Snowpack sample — Loveland Pass, Silver Plume, Colorado, USA (2/11/26, 12:00 PM MST)
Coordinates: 39.663, -105.886
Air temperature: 35 °F
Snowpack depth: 82 cm
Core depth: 30 cm
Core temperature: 28.4 °F
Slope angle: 13°, slope face: 12°
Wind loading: high
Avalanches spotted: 1
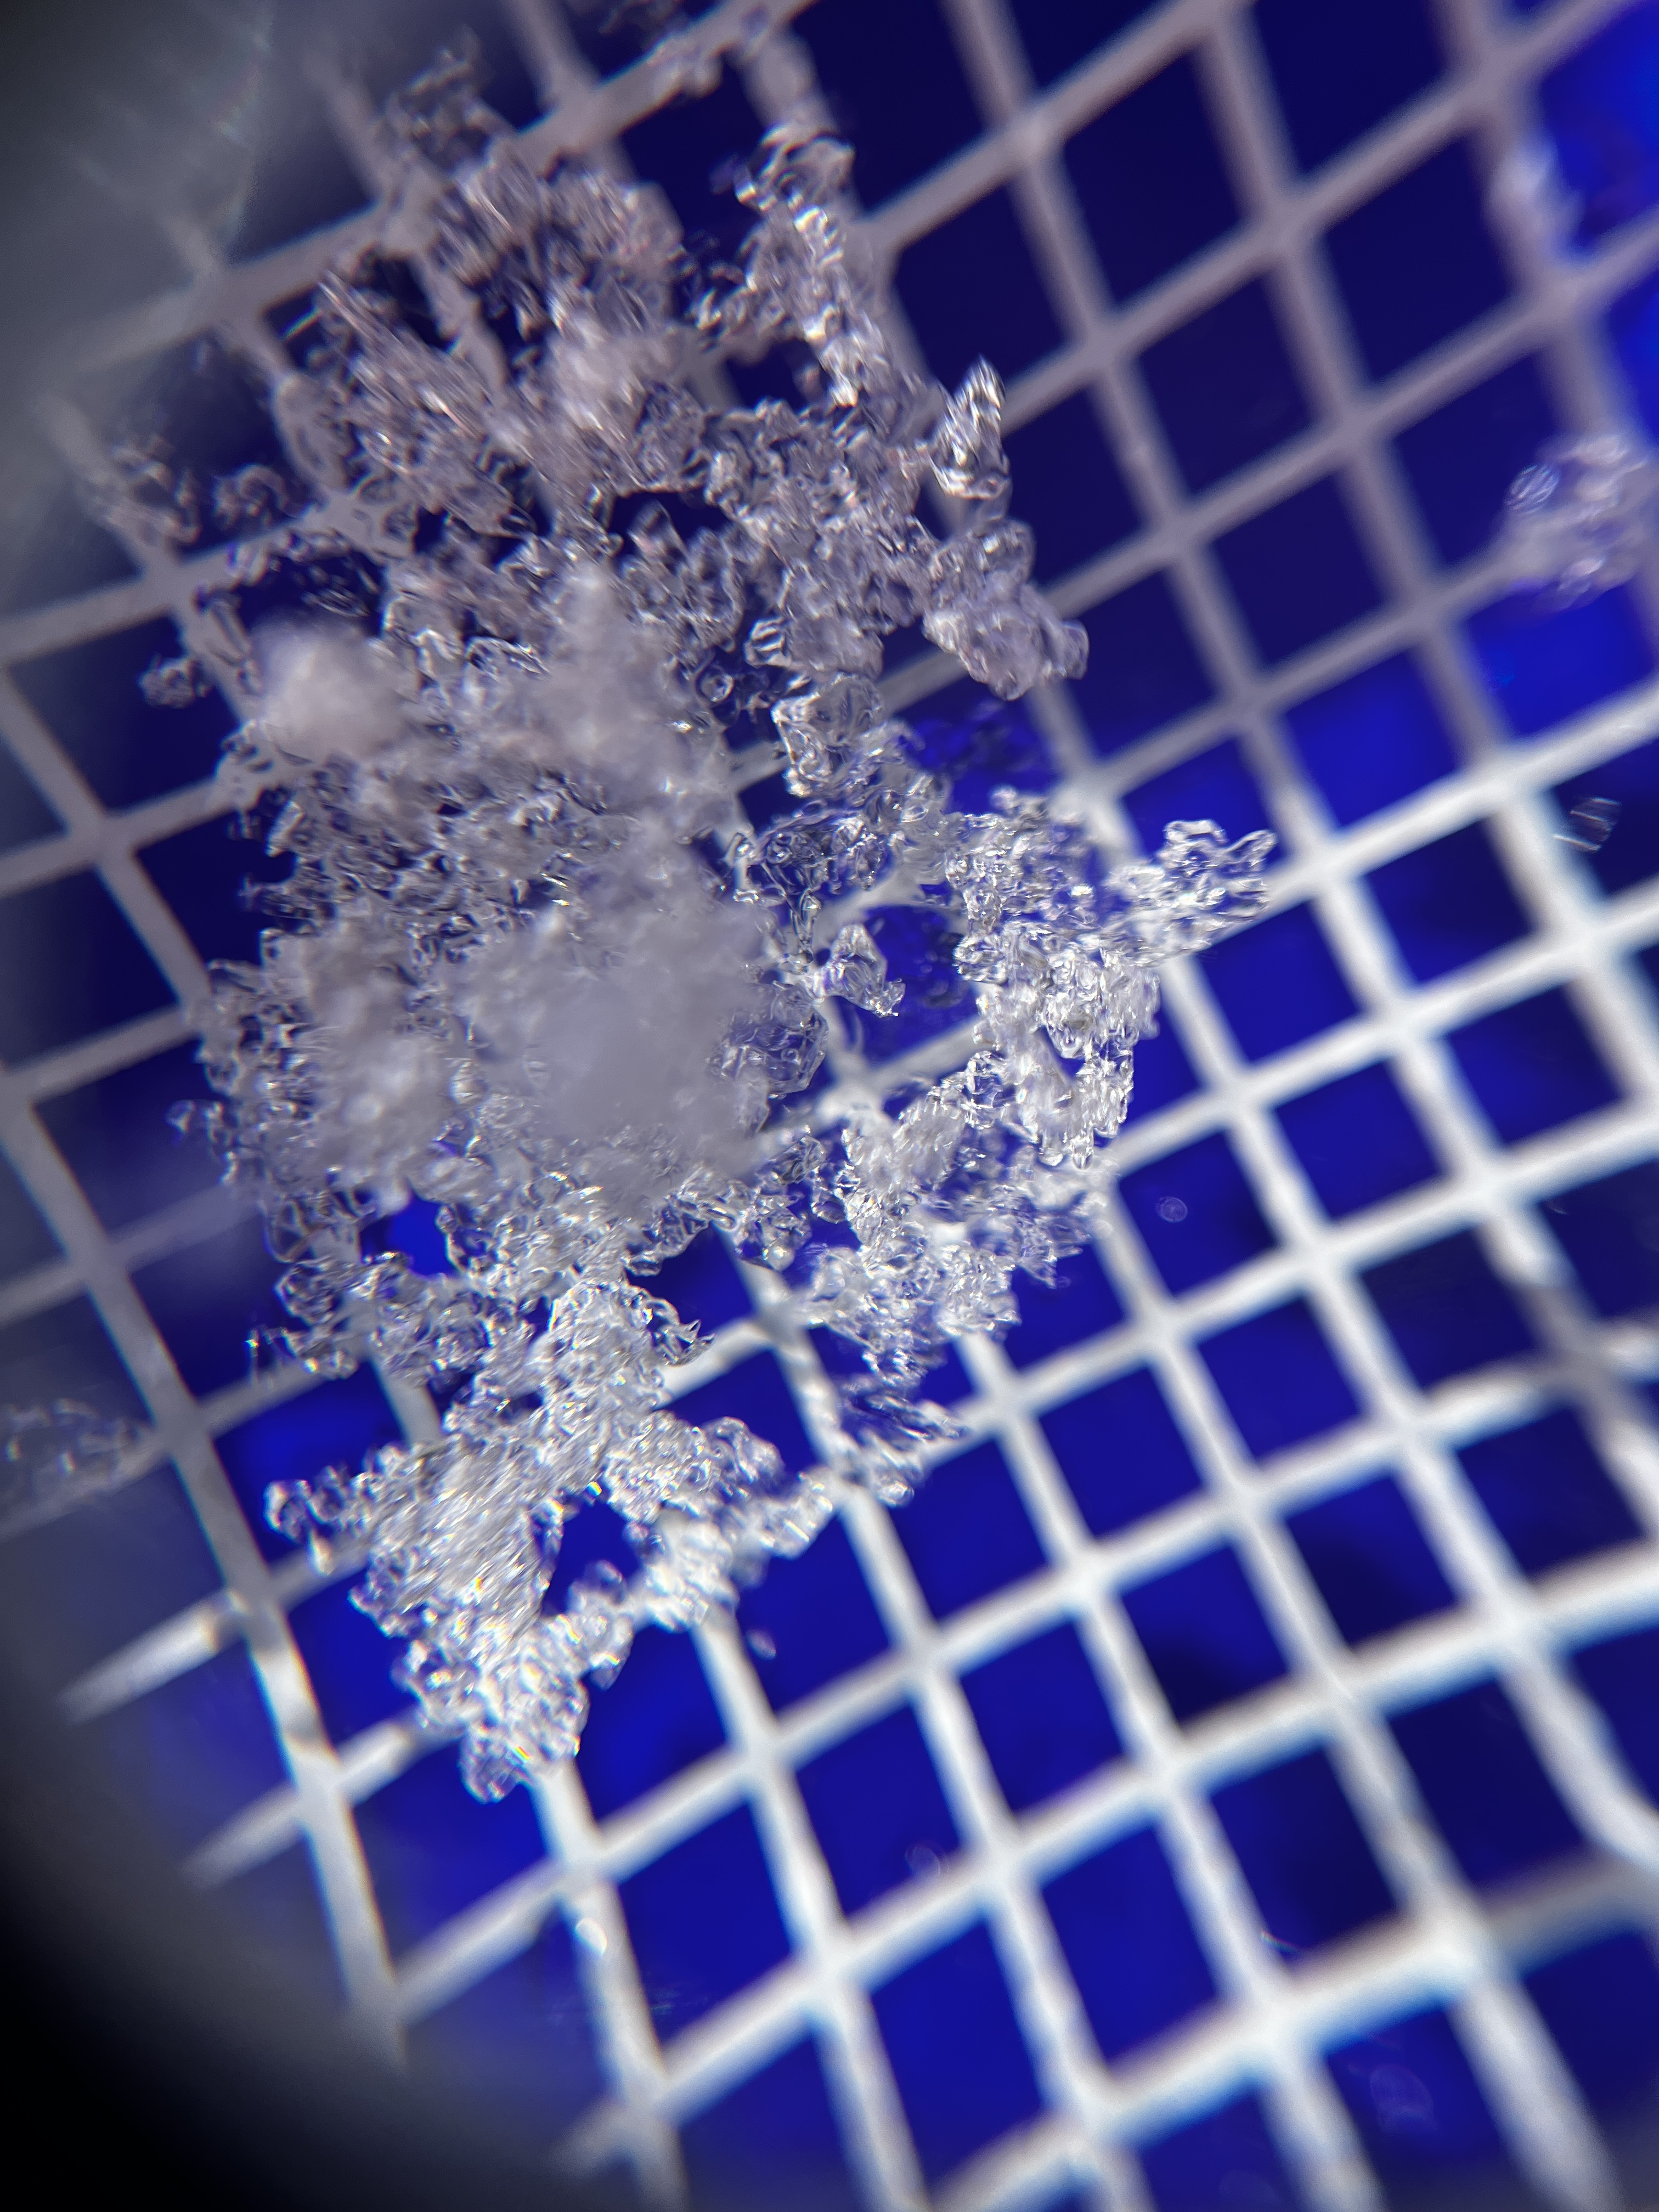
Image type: magnified_profile
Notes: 1 small avalanche spotted on the north side of the bowl, lots of wind loading